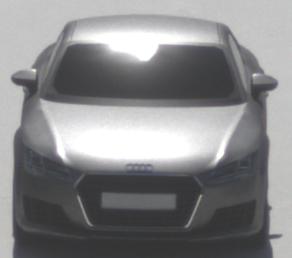
Make: Audi
Model: TT Coupé 1.8 TFSI
Detailed model: TT (8S) Coupé
Model produced from: 2015/08
Model produced until: 2018/06
Doors: 3
Color: gray
Road condition: dry road
Daytime: midday
Contrast: high contrast